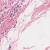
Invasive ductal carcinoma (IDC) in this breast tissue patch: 0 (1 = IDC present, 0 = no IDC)